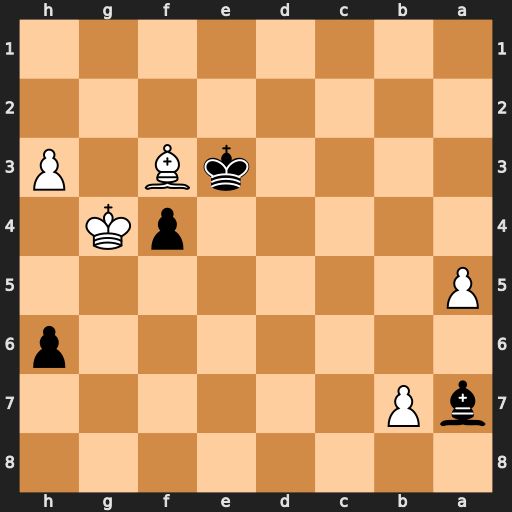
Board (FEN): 8/bP6/7p/P7/5pK1/4kB1P/8/8
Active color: b
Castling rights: -
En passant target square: -
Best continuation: h5+ Kxh5 Kxf3